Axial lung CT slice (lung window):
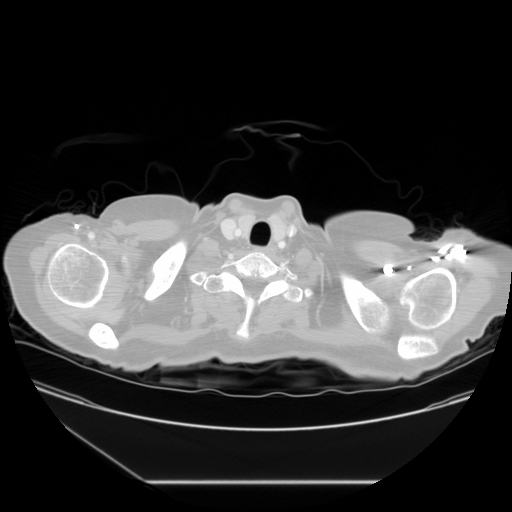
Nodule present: no